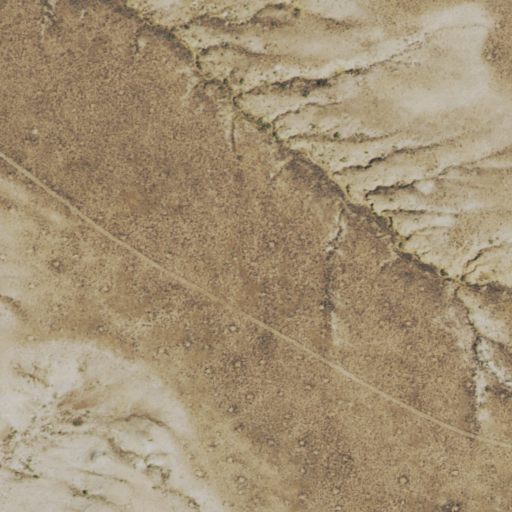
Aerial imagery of depression(s) in Colorado named Ninemile Basin containing shrub and grassland